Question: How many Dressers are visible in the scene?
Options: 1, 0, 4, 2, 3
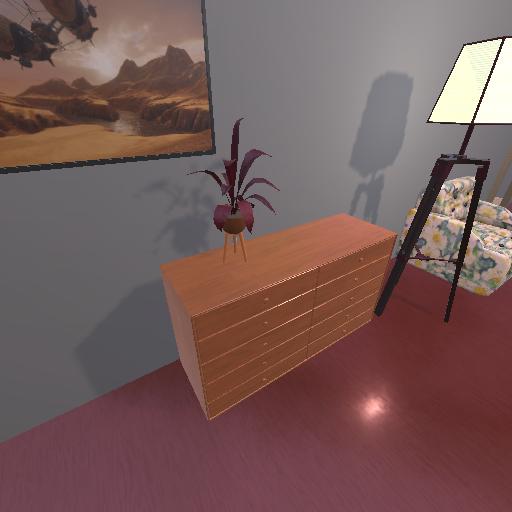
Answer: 1